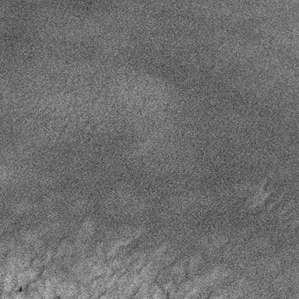
Label: frost